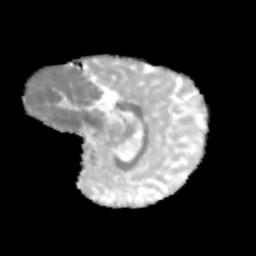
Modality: MD
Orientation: sagittal
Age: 9
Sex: female
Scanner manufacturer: siemens
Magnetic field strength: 3 T
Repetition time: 3.8 s
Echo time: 0.07 s